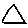
Label: triangle